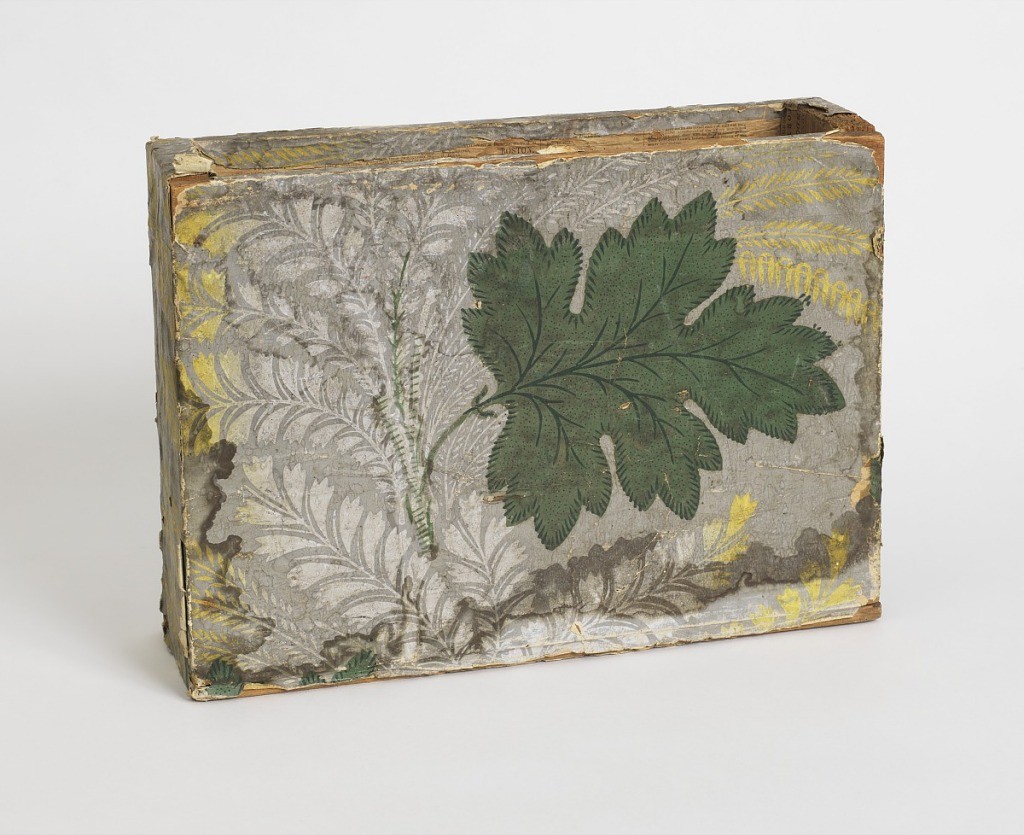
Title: Box
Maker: Zuber & Cie, Rixheim, Alsace, France, founded 1797
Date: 1825–35
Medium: block printed paper on wood
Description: Box covered with wallpaper: Green, white and yellow foliage on gray. Lined with newspaper, "Daily Patriot" of Concord, NH, dated January 1855.